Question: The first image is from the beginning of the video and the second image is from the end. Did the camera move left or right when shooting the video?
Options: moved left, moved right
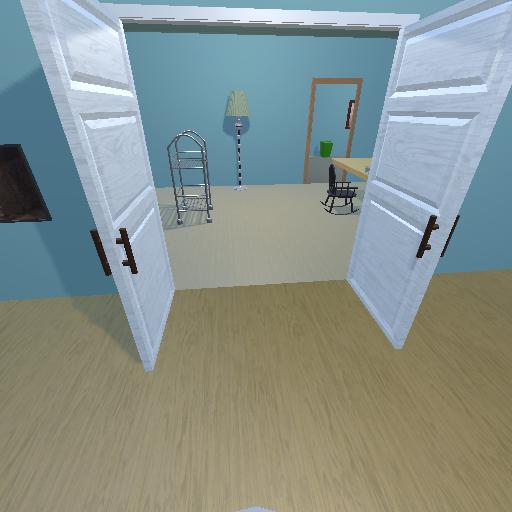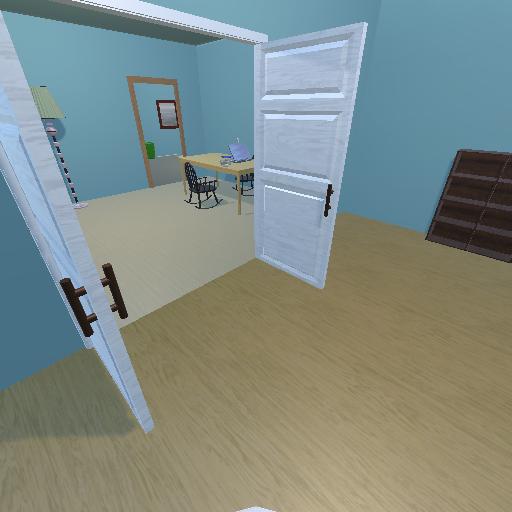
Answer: moved left